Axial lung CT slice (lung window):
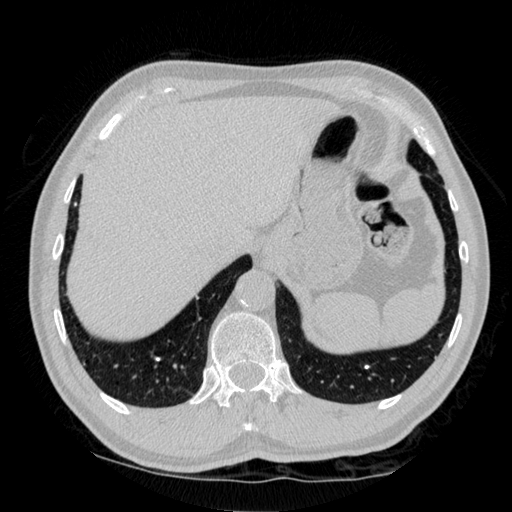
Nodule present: yes
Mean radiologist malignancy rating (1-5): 1